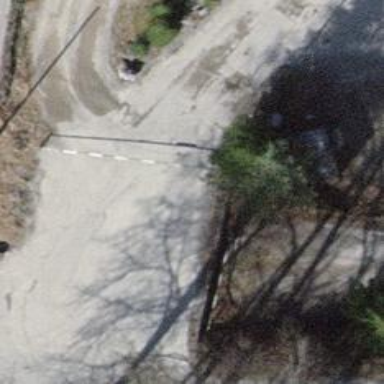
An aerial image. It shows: Lift gate barrier.